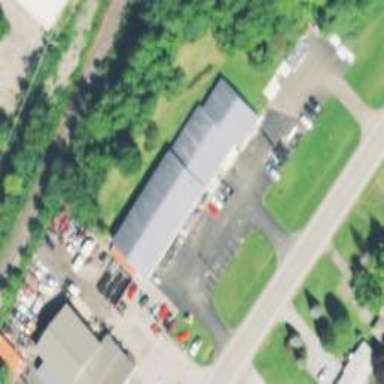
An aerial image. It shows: Hardware shop inside building.